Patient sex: M
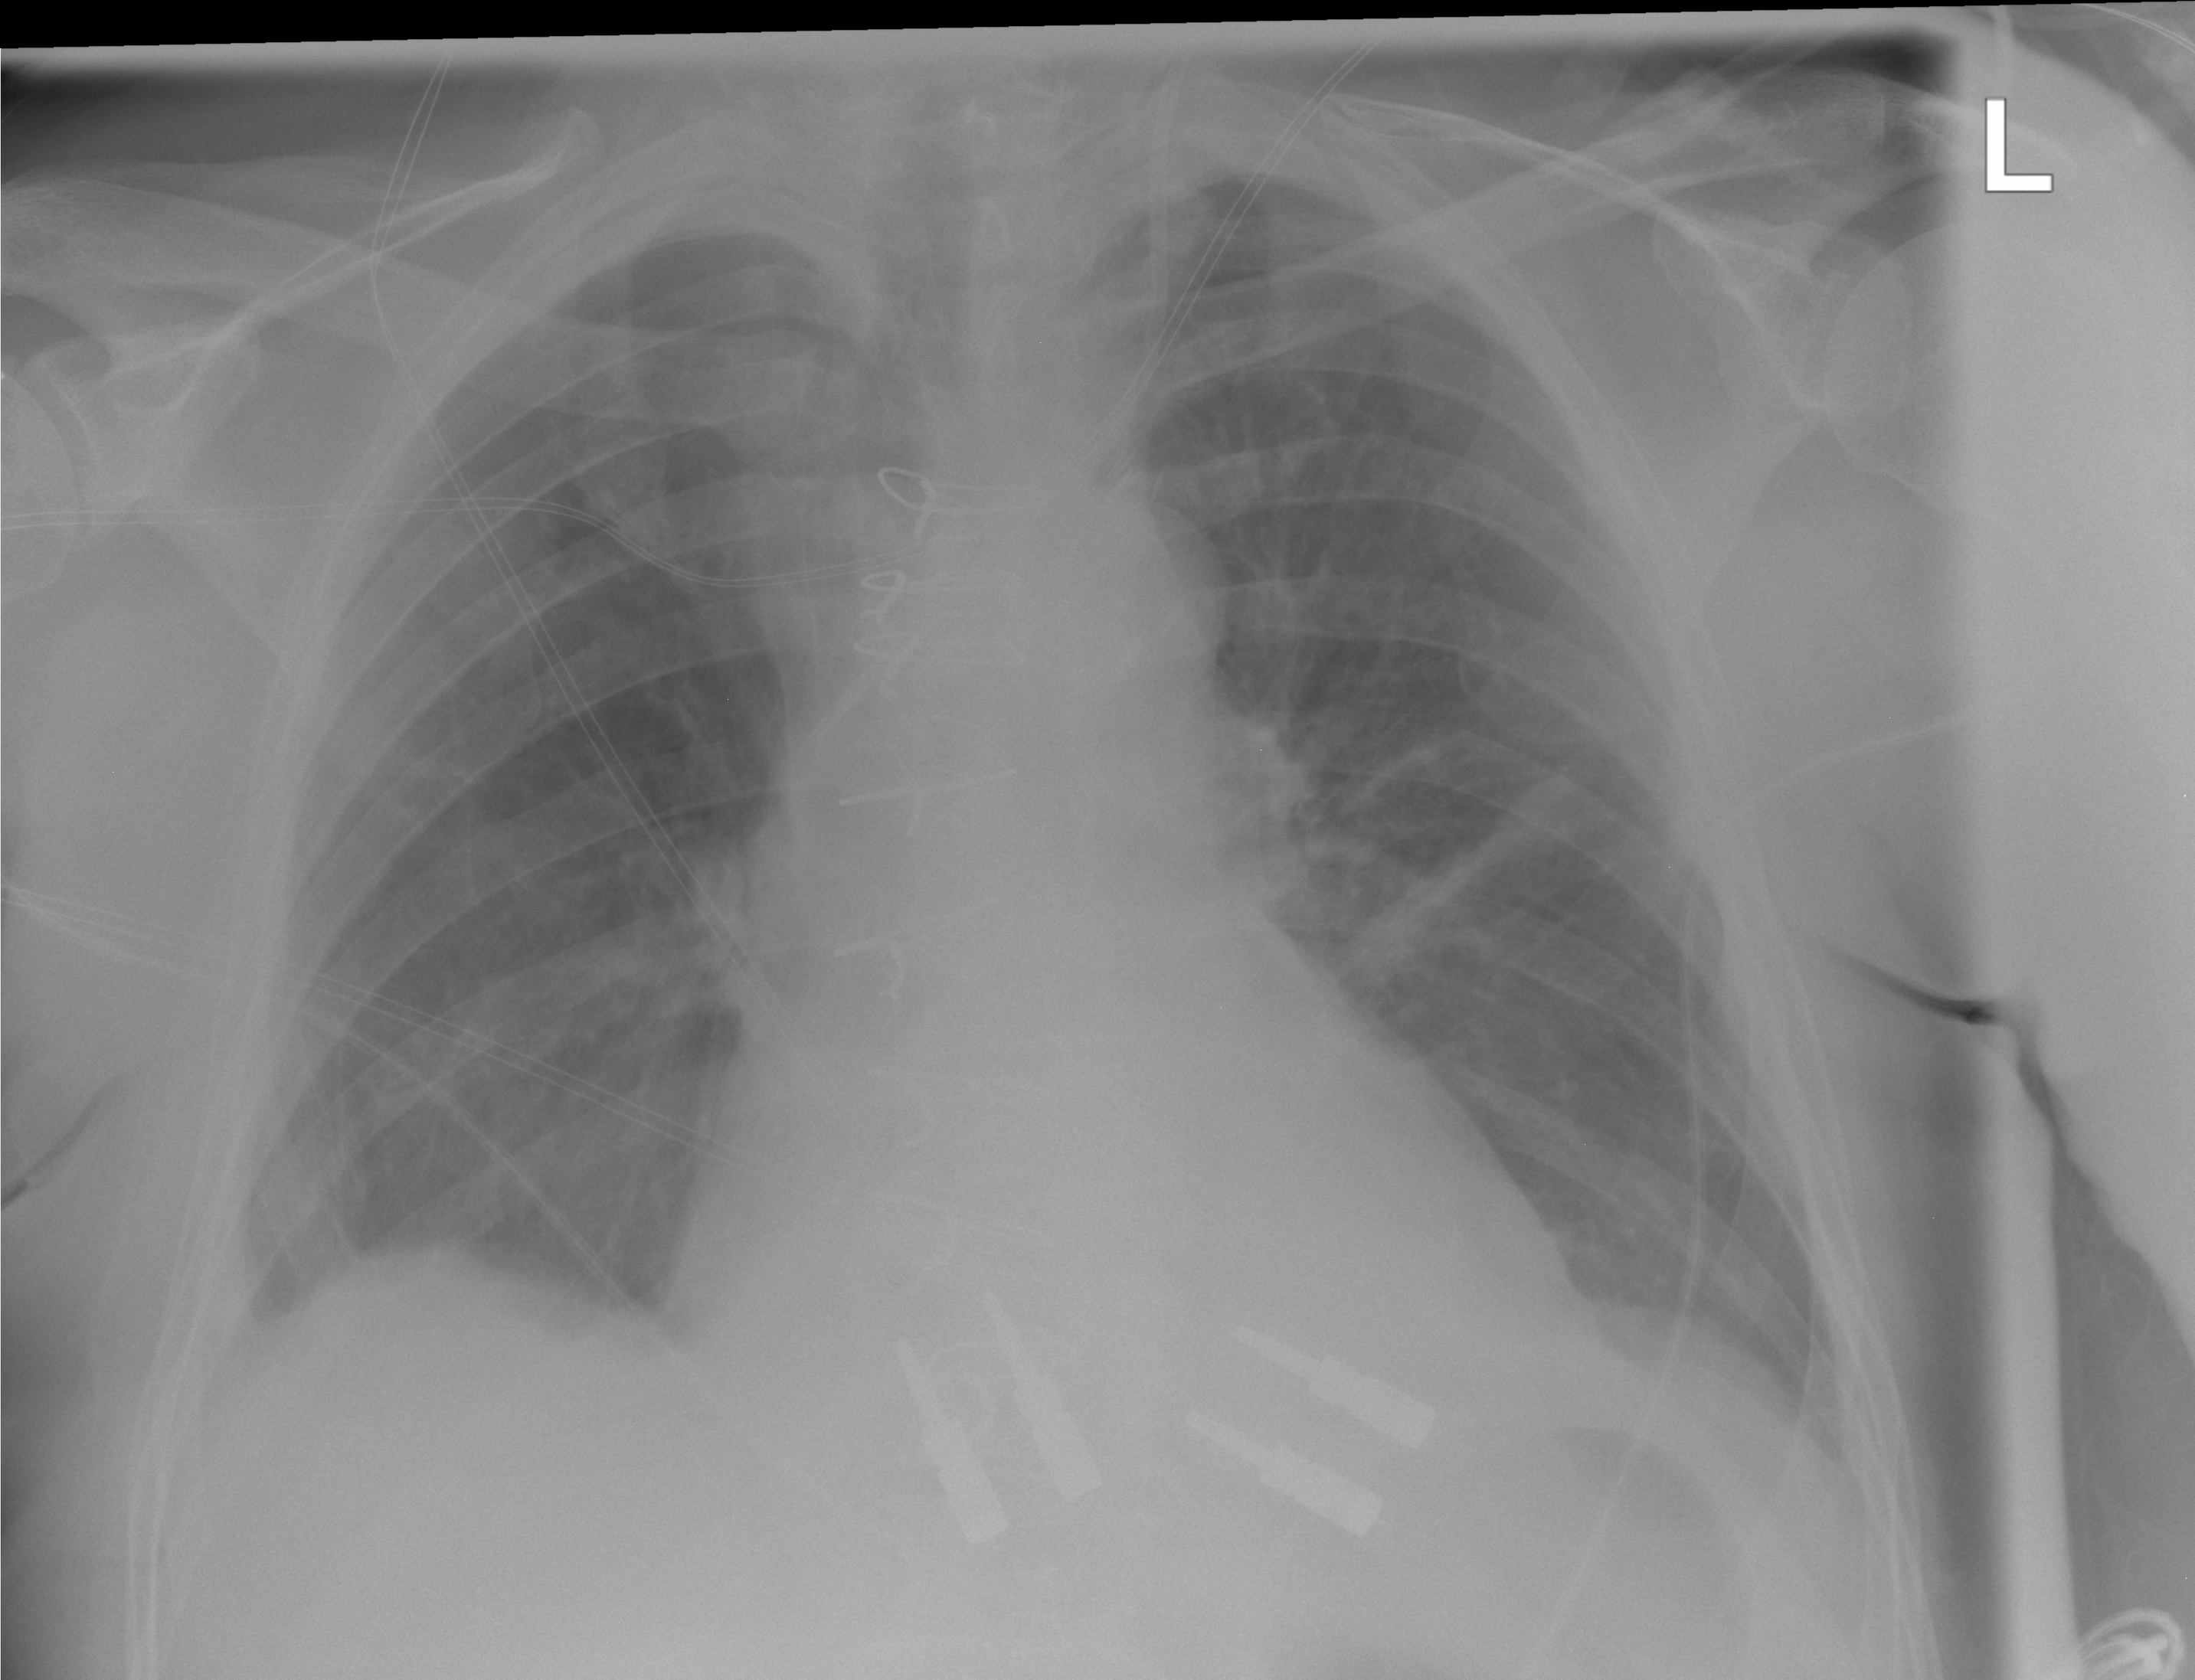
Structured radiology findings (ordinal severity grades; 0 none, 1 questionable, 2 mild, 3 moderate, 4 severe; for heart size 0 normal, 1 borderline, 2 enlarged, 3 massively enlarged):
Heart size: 1
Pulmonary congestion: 0
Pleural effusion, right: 1
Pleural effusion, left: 0
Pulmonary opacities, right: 0
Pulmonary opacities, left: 0
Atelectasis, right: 2
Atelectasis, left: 1